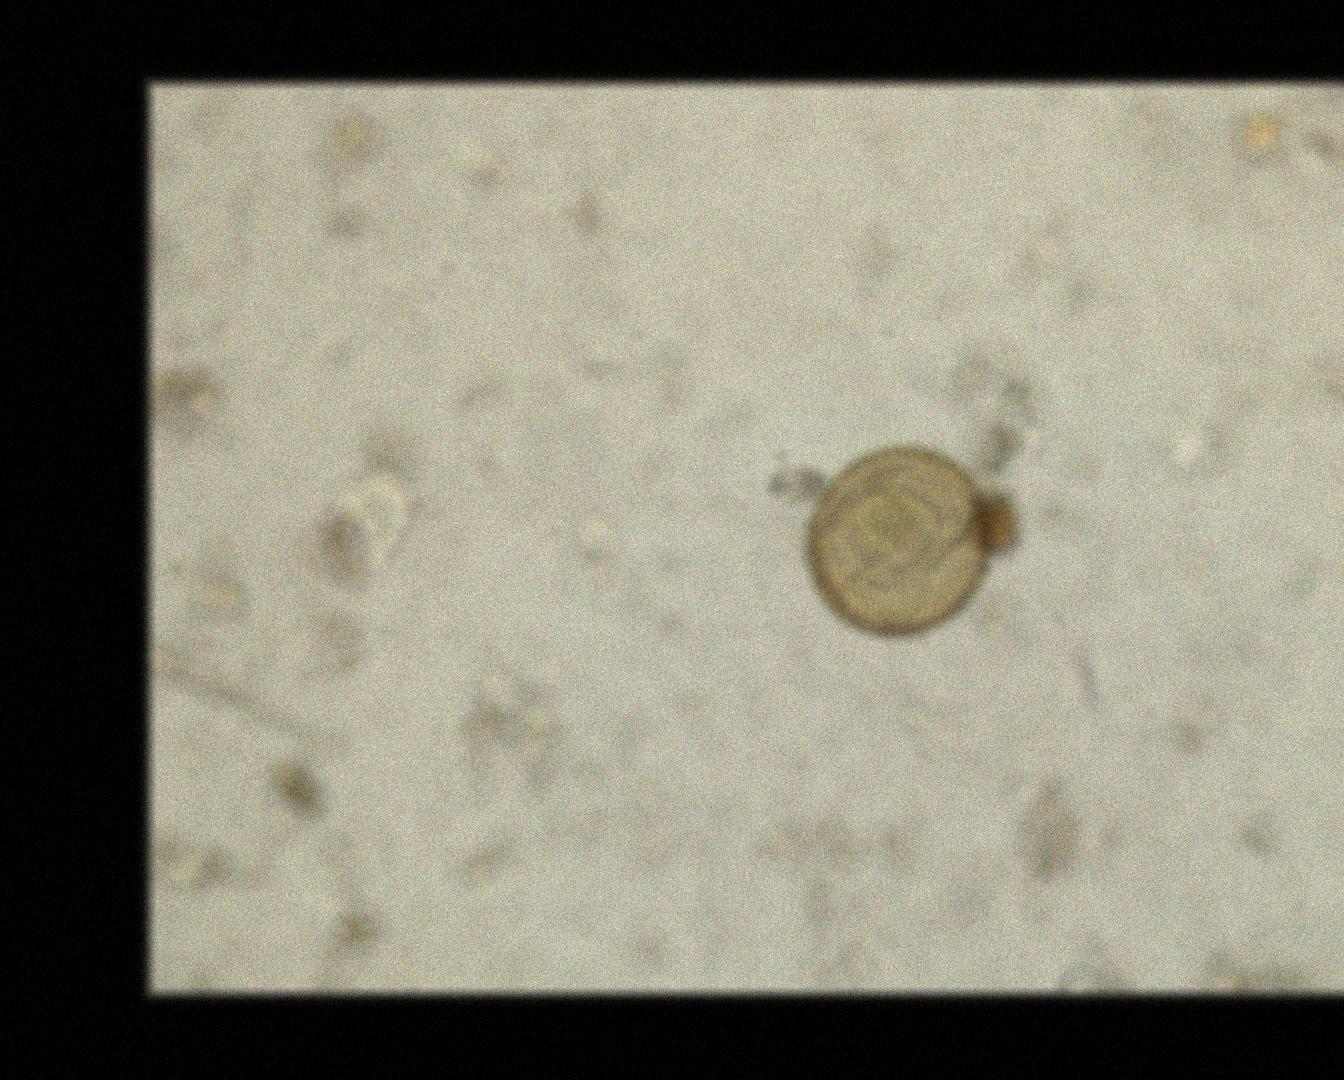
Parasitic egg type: Hymenolepis diminuta